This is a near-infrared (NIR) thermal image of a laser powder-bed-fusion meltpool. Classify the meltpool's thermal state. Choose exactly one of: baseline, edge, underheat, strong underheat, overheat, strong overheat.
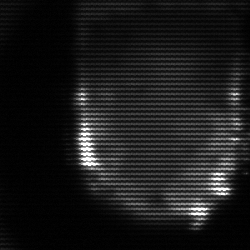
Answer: baseline